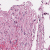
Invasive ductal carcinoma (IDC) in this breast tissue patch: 0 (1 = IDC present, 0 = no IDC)